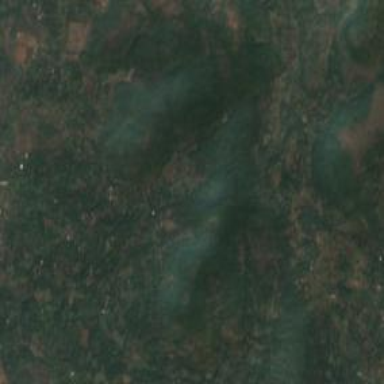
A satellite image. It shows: Forest area.